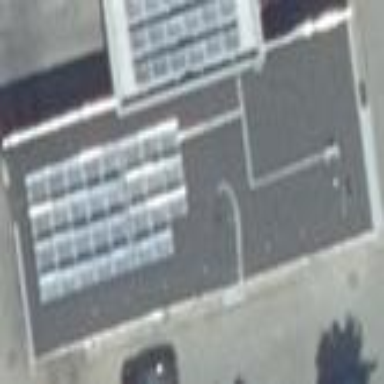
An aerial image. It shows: Part of building with flat metal roof. The building is white with gray roof.